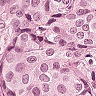
Metastatic tissue present: yes